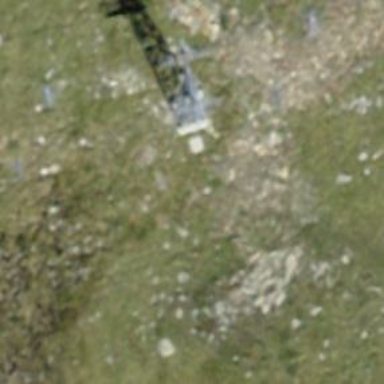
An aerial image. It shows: Chair lift captured from aerial perspective.